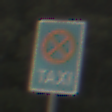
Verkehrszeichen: Taxenstand
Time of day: SunriseSunset
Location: Outdoor (Nature)
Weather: Clear
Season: NotSpecified
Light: Natural